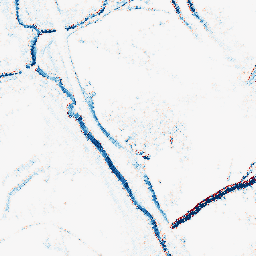
Category: morphological
Decomposition family: morphological_diamond
Decomposition parameters: operation: closing
radius: 5
Upsampling method: regularized
Upsampling parameters: scale: 2
lambda_reg: 0.1
Upsampling scale: 2